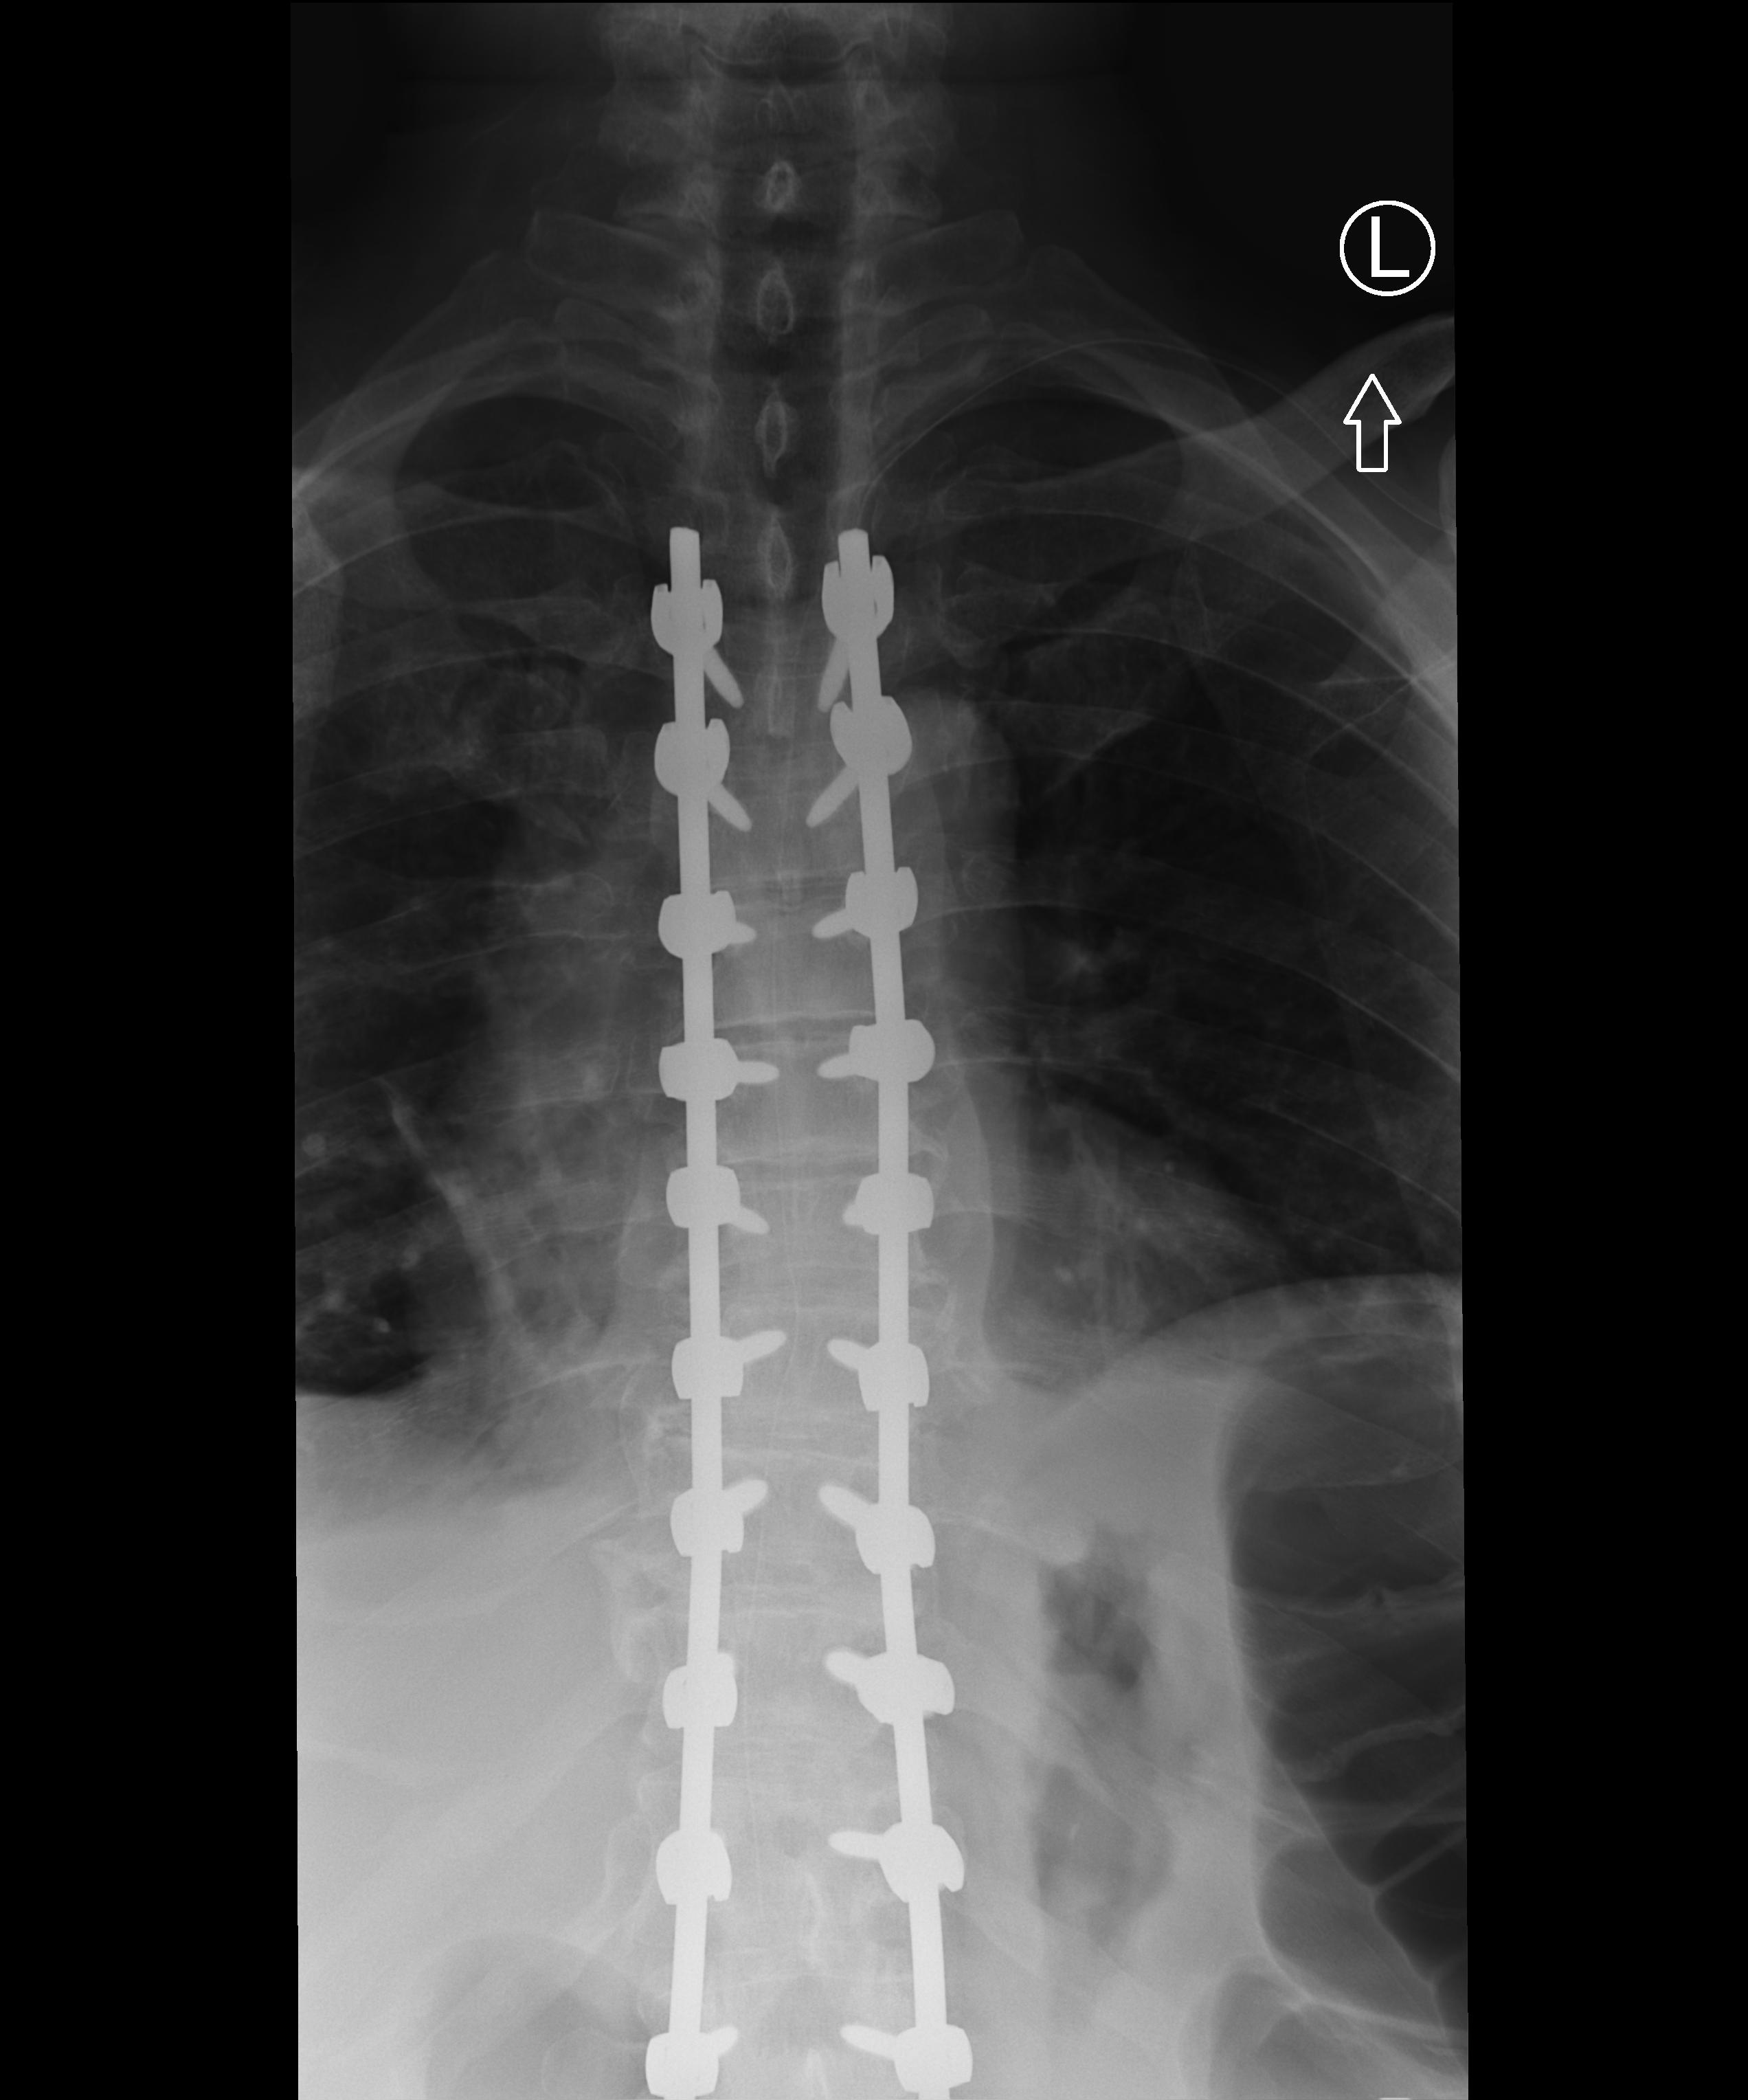
View: AP
Implant manufacturer: medtronic solera